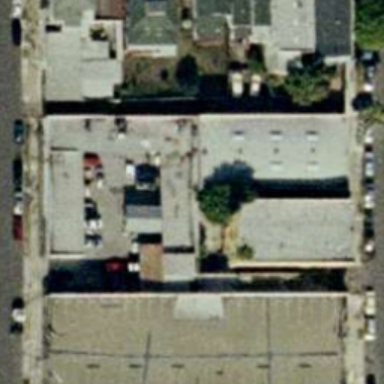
There are some buildings with roof parking lot .